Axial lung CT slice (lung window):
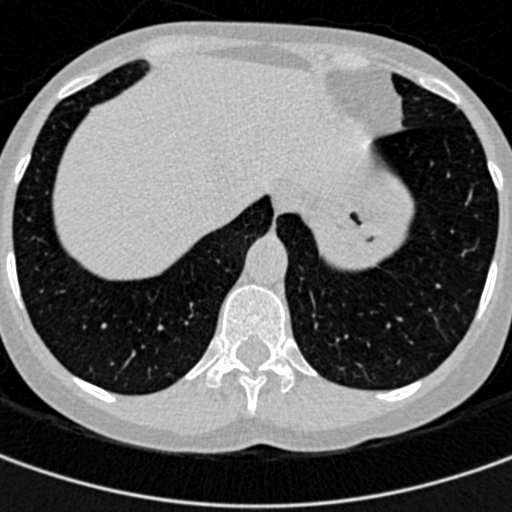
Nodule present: no